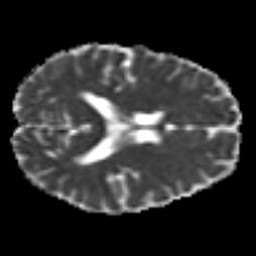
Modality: MD
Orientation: axial
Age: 48
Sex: female
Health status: ill
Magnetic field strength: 3 T
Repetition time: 9 s
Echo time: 0.093 s